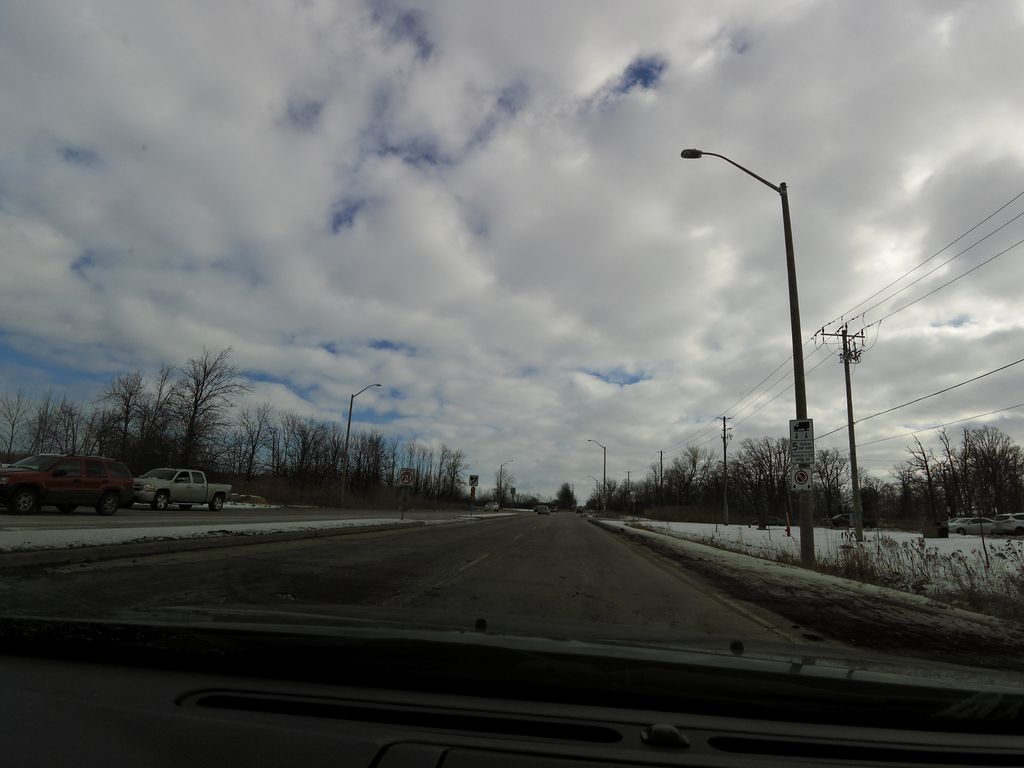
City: hamilton